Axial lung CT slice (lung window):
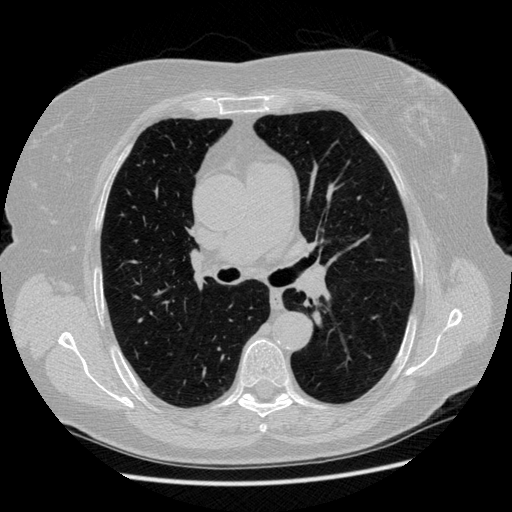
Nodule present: no